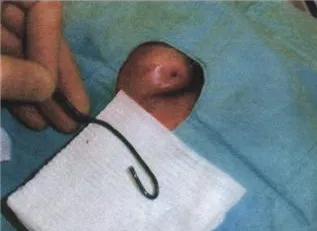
The wire completely removed from the eyelid.
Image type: medical_photograph (skin_photograph)